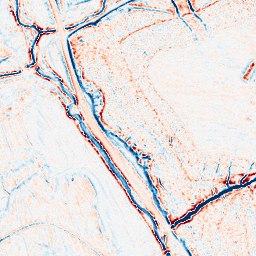
Category: edge_preserving
Decomposition family: bilateral
Decomposition parameters: d: 9
sigma_color: 150
sigma_space: 150
Upsampling method: bicubic_3x
Upsampling parameters: scale: 3
Upsampling scale: 3